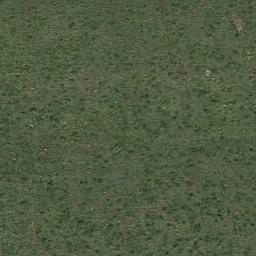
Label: meadow